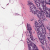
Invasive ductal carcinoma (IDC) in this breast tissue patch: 1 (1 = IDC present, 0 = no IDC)